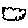
Label: cloud